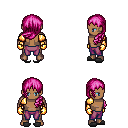
a pixel art fantasy rpg character, male body template, human, dark skin, gold arm armor, magenta pants, pink left-swept hairstyle, gold gloves, gray slippers, four views (front, back, left, right), 2x2 character sprite sheet, small pixel art, hard edges, no anti-aliasing